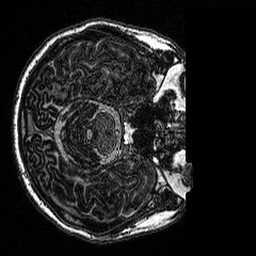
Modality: MP2RAGE
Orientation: axial
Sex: male
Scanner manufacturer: siemens
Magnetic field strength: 3 T
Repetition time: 5 s
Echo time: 0.00292 s